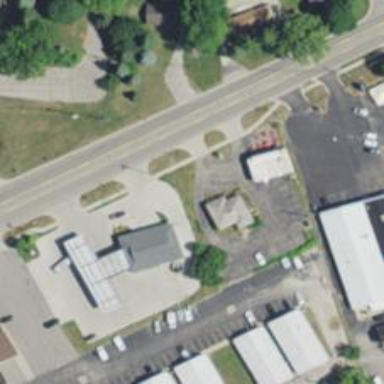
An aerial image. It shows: Convenience shop.